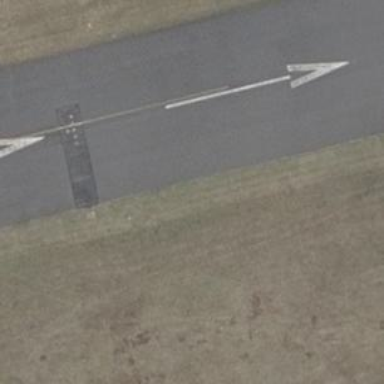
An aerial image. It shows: Aviation light marking the edge of runway.